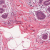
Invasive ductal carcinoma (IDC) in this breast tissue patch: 0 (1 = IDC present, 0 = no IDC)